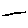
Label: line